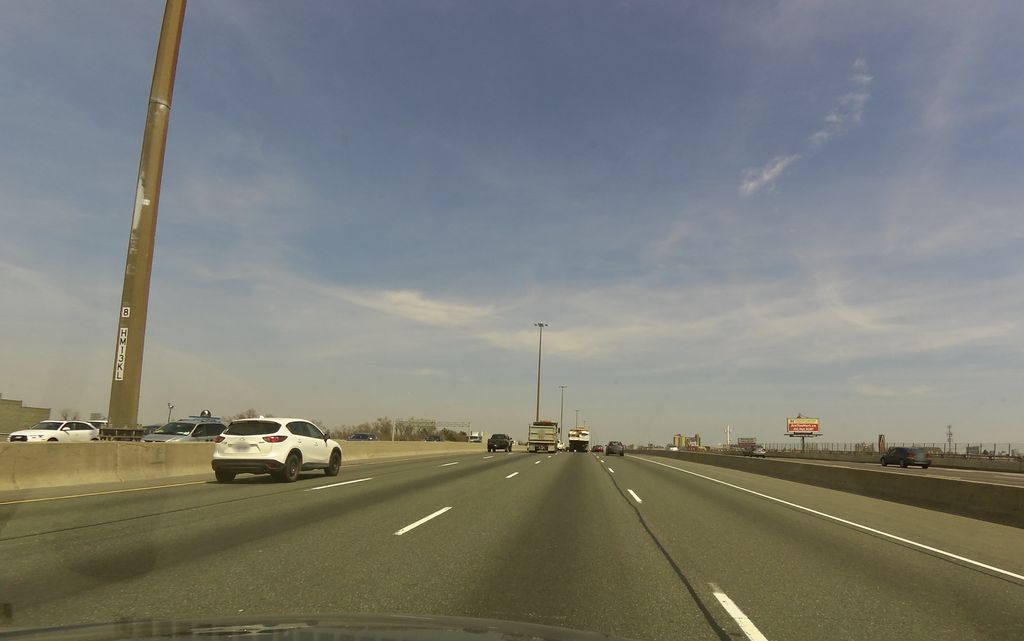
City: toronto